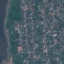
Land use / land cover: Residential